Interaction volume radius: 5 \u00c5
Interaction volume height: 20 \u00c5
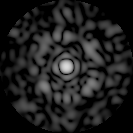
Disorder parameter: 0.7962